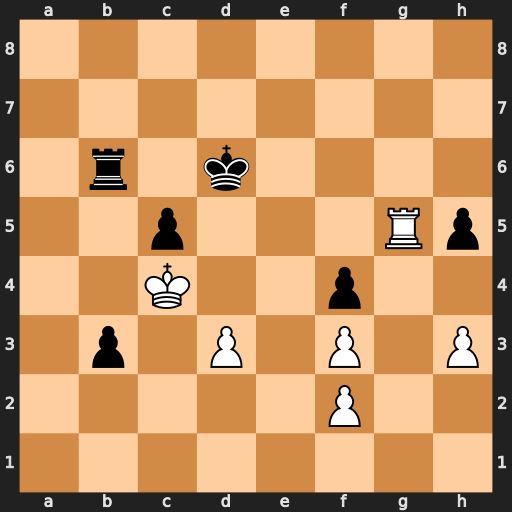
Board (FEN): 8/8/1r1k4/2p3Rp/2K2p2/1p1P1P1P/5P2/8
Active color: w
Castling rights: -
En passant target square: -
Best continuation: Rg6+ Kc7 Rxb6 Kxb6 Kxb3